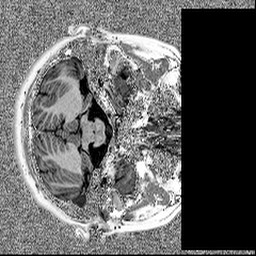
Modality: MP2RAGE
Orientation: axial
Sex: female